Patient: sex M, age 70
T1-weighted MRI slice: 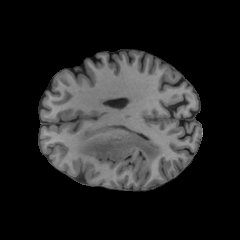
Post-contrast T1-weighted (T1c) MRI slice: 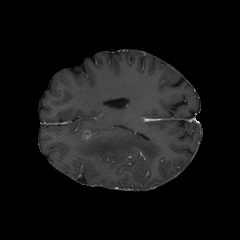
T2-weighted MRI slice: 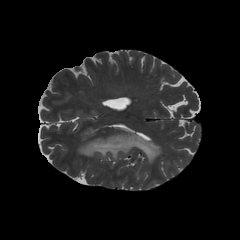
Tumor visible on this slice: yes
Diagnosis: Glioblastoma, IDH-wildtype
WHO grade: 4